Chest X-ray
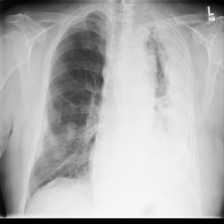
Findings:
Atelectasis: negative
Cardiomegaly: negative
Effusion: negative
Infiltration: negative
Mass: positive
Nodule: negative
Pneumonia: negative
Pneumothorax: negative
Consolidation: negative
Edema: negative
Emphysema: negative
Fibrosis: negative
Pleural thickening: positive
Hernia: negative